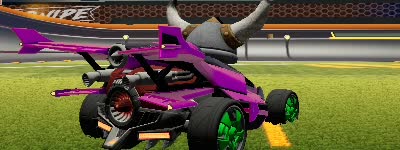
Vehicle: aftershock